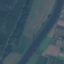
Land use / land cover: River